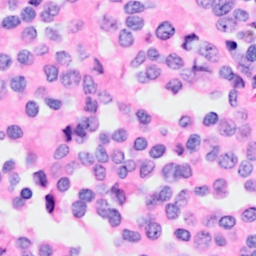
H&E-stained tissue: Breast